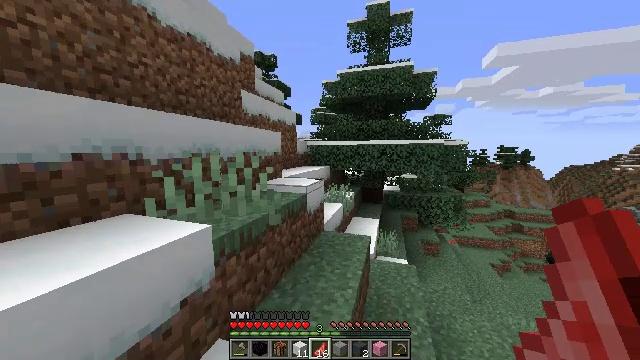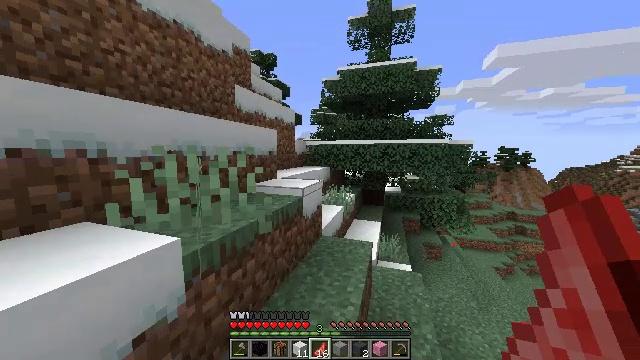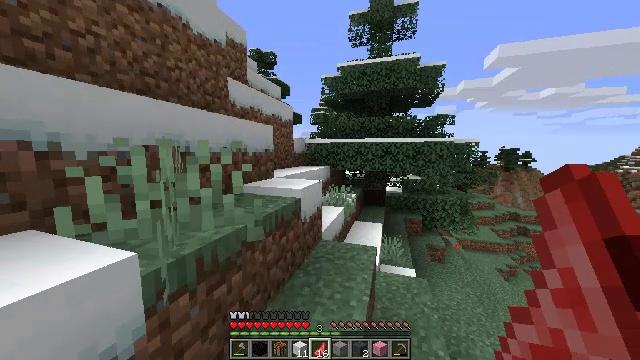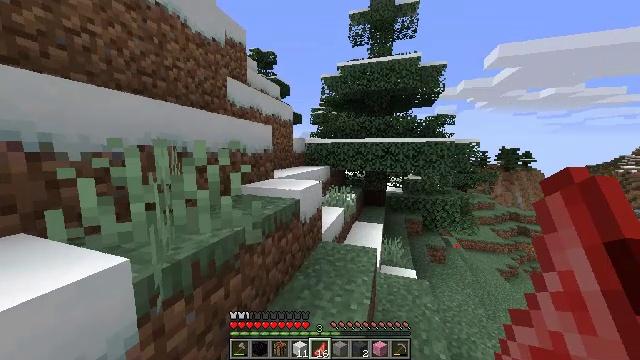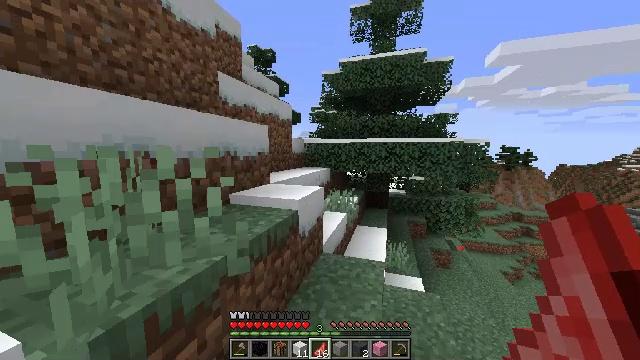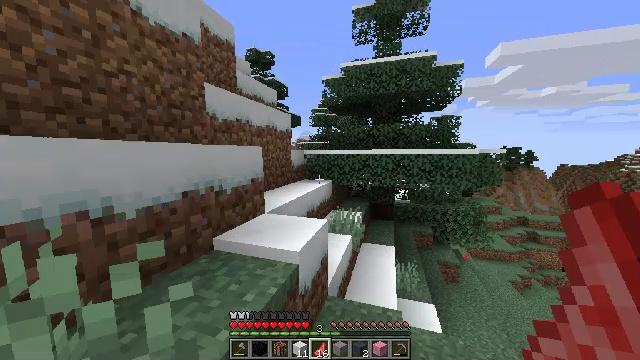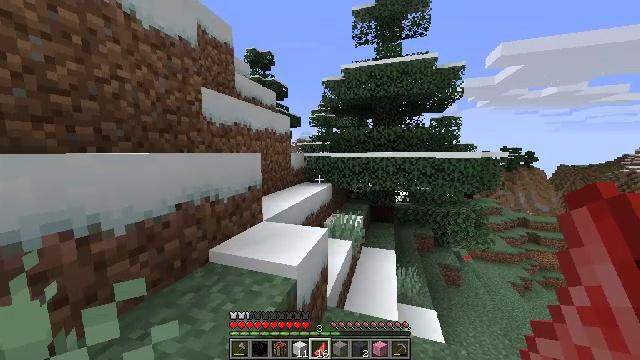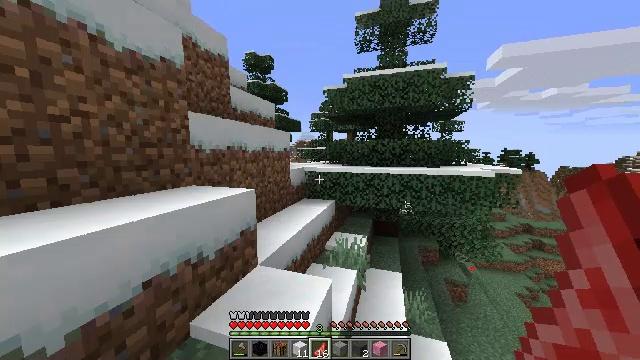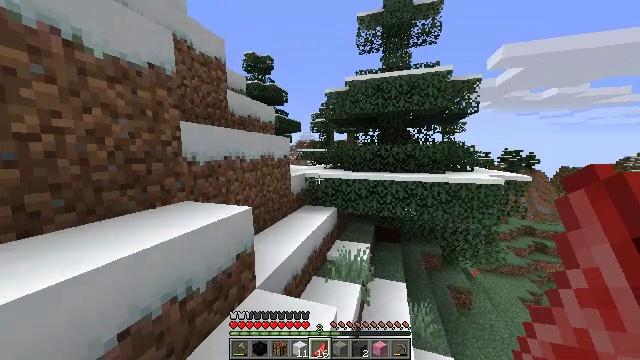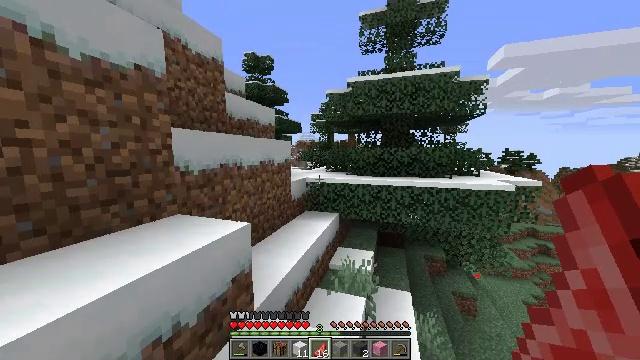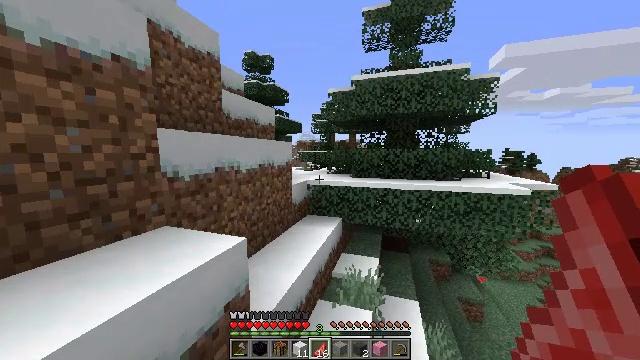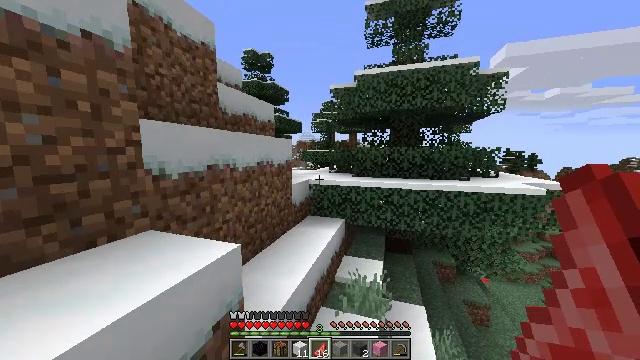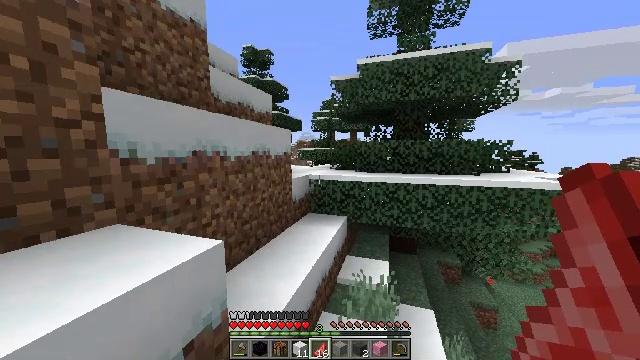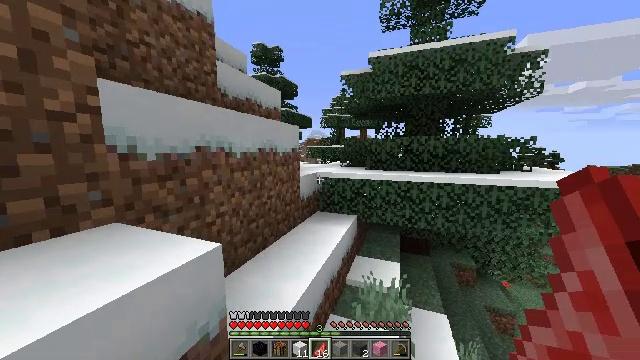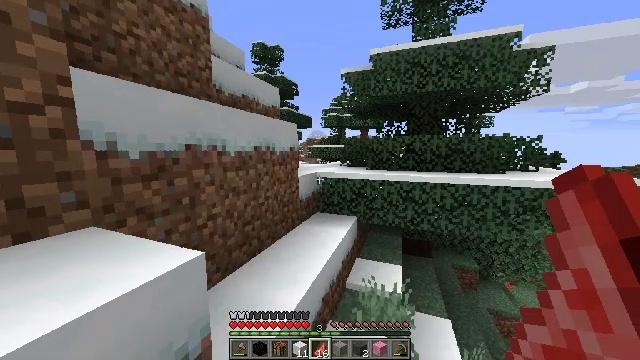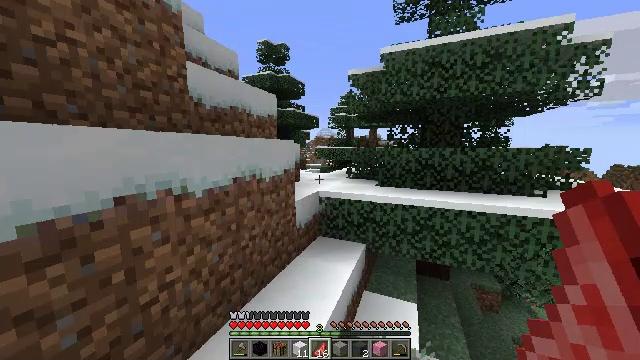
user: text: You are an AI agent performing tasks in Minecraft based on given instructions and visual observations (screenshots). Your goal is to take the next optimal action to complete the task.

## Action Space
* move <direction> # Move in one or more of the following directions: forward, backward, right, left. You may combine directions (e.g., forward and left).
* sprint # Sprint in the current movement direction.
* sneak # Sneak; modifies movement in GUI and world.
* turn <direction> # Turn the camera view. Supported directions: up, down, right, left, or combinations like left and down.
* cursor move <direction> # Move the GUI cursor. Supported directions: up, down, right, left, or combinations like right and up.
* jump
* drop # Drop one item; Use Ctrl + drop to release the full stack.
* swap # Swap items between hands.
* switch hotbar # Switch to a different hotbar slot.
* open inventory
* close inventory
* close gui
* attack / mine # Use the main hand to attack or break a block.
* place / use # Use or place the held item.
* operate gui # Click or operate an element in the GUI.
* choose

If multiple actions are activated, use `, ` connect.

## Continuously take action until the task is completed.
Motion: motion action
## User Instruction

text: Destroy the orange bed to move it.
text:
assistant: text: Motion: move forward
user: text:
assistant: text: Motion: move forward
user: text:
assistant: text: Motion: move forward
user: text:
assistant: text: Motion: move forward
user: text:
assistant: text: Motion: move forward, jump
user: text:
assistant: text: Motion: move forward and move left, jump
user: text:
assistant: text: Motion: move forward and move left, jump
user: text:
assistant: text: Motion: move forward and move left, jump
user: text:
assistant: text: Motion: move forward and move left, jump
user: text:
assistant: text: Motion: move forward, jump
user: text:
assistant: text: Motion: move forward and move right, jump
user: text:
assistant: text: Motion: move forward and move right, jump
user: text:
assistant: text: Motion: move forward and move right, turn left, jump
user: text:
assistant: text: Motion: move forward and move right, jump
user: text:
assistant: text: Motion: move forward, turn left, jump
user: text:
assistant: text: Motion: move forward, turn left, jump
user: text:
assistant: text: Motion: move forward, jump
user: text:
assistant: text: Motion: move forward, jump
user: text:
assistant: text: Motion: move forward, jump
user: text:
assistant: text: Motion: move forward, jump
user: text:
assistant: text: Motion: move forward, jump
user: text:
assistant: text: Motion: move forward, jump
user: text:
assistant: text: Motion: move forward, jump
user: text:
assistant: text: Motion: move forward, turn left and up, jump
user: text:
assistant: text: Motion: move forward and move left, turn left, jump
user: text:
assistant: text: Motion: move forward and move left, turn left, jump
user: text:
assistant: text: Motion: move forward and move left, turn left, jump
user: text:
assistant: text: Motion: move forward, jump
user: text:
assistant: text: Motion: move forward, jump
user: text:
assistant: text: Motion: move forward, jump